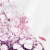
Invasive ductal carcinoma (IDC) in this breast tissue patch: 1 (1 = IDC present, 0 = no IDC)